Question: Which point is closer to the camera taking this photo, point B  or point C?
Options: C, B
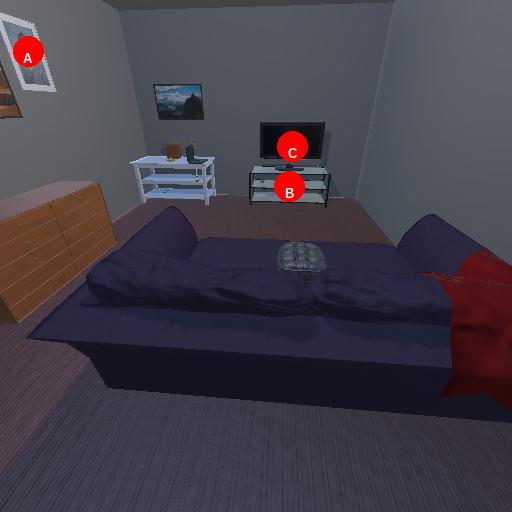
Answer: C